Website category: book
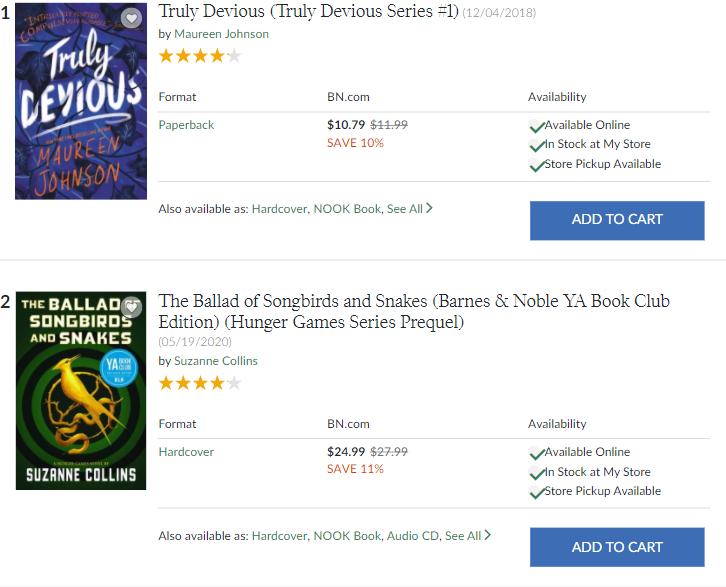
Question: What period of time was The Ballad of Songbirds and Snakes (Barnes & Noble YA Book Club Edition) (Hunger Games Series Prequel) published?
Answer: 05/19/2020

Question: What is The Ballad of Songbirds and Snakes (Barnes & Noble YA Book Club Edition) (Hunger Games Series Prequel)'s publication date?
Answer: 05/19/2020

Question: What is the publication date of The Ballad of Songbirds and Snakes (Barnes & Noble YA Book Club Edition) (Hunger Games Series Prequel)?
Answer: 05/19/2020

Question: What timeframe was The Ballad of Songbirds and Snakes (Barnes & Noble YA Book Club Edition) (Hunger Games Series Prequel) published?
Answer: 05/19/2020

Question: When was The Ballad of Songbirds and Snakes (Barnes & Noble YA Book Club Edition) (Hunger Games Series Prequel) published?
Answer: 05/19/2020

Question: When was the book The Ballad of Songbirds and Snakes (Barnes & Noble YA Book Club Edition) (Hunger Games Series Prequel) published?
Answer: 05/19/2020

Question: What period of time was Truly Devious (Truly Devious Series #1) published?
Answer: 12/04/2018

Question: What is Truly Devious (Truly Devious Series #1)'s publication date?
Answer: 12/04/2018

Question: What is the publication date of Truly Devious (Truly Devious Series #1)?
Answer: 12/04/2018

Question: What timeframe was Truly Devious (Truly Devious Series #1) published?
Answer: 12/04/2018

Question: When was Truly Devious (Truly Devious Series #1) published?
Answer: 12/04/2018

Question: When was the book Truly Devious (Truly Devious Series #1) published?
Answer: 12/04/2018

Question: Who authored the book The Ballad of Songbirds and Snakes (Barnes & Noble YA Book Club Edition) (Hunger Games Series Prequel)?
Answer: Suzanne Collins

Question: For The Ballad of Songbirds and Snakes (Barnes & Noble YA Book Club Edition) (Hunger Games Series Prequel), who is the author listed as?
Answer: Suzanne Collins

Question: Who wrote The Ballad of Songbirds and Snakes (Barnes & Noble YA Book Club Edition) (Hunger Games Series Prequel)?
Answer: Suzanne Collins

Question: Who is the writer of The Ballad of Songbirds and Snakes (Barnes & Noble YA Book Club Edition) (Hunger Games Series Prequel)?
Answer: Suzanne Collins

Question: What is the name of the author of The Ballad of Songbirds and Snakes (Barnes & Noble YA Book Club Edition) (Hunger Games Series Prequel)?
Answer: Suzanne Collins

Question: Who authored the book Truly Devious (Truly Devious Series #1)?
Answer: Maureen Johnson

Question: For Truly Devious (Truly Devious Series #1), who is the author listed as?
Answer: Maureen Johnson

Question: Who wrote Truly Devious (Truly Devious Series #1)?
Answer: Maureen Johnson

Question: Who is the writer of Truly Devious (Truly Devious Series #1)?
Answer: Maureen Johnson

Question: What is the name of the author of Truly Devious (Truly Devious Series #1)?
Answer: Maureen Johnson

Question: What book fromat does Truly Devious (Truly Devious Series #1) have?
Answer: Paperback

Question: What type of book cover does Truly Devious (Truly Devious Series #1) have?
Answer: Paperback

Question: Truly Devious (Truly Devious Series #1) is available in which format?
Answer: Paperback

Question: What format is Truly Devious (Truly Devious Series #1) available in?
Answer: Paperback

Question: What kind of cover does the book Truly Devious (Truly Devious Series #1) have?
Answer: Paperback

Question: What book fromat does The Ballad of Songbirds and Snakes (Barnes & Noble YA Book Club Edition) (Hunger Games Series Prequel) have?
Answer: Hardcover

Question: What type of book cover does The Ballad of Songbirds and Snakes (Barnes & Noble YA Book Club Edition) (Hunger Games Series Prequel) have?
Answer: Hardcover

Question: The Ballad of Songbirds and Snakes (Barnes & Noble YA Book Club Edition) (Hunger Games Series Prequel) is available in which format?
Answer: Hardcover

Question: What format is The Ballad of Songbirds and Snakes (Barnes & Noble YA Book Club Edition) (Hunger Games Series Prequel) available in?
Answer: Hardcover

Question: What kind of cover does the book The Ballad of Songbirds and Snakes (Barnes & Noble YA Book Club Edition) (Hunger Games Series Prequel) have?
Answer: Hardcover

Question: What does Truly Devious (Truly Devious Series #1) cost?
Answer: $10.79

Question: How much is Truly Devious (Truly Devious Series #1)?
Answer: $10.79

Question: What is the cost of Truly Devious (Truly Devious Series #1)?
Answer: $10.79

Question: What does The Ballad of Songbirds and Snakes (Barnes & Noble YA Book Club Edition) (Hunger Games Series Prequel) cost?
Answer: $24.99

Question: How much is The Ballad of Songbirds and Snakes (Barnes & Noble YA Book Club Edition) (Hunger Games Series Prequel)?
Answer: $24.99

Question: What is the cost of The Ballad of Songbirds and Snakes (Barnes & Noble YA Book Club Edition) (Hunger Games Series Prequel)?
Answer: $24.99

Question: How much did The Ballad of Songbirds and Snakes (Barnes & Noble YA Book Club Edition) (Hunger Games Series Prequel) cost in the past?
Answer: $27.99

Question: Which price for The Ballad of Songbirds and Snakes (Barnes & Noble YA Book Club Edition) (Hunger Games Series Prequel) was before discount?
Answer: $27.99

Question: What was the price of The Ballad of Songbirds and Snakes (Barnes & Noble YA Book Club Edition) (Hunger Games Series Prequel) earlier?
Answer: $27.99

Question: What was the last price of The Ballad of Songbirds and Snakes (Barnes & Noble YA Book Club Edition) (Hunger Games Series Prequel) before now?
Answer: $27.99

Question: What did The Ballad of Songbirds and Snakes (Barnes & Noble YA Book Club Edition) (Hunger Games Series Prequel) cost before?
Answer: $27.99

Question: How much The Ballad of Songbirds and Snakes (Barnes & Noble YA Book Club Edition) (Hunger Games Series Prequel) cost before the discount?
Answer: $27.99

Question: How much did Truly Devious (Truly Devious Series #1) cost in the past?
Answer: $11.99

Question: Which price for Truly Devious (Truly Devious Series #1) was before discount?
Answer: $11.99

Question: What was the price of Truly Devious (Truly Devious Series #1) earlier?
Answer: $11.99

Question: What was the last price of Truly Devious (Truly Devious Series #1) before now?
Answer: $11.99

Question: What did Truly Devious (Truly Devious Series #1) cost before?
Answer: $11.99

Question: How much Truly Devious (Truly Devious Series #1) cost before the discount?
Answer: $11.99

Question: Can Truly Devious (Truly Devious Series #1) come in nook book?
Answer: yes

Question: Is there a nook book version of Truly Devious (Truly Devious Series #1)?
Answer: yes

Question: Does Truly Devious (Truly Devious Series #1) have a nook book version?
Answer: yes

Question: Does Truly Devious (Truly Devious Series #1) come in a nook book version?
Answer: yes

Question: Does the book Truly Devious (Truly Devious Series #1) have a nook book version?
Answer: yes

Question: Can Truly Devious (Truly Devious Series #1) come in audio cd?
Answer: no

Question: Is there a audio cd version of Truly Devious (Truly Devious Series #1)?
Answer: no

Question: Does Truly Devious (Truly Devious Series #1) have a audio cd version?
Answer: no

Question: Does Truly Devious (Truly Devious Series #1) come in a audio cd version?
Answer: no

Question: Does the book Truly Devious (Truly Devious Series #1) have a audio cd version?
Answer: no

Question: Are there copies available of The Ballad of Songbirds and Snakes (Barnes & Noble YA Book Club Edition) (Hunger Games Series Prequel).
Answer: yes

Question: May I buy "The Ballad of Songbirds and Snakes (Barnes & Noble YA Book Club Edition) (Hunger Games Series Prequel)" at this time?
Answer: yes

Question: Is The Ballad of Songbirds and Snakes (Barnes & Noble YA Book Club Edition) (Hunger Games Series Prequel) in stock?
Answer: yes

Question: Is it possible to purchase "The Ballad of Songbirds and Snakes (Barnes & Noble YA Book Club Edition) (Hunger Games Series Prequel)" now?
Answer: yes